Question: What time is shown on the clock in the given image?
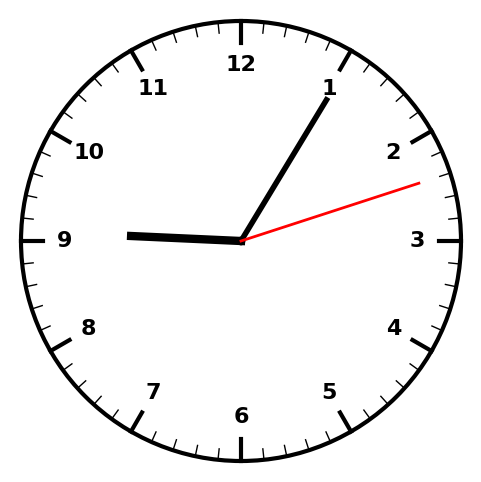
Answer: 09:05:12